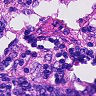
Metastatic tissue present: no